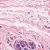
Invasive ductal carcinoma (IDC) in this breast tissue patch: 0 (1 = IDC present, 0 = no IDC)